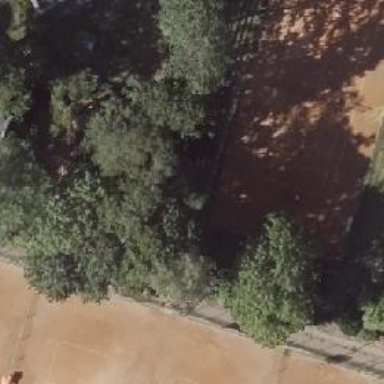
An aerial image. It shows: Tennis pitch with clay surface for leisure sports.